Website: walmart
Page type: receipt
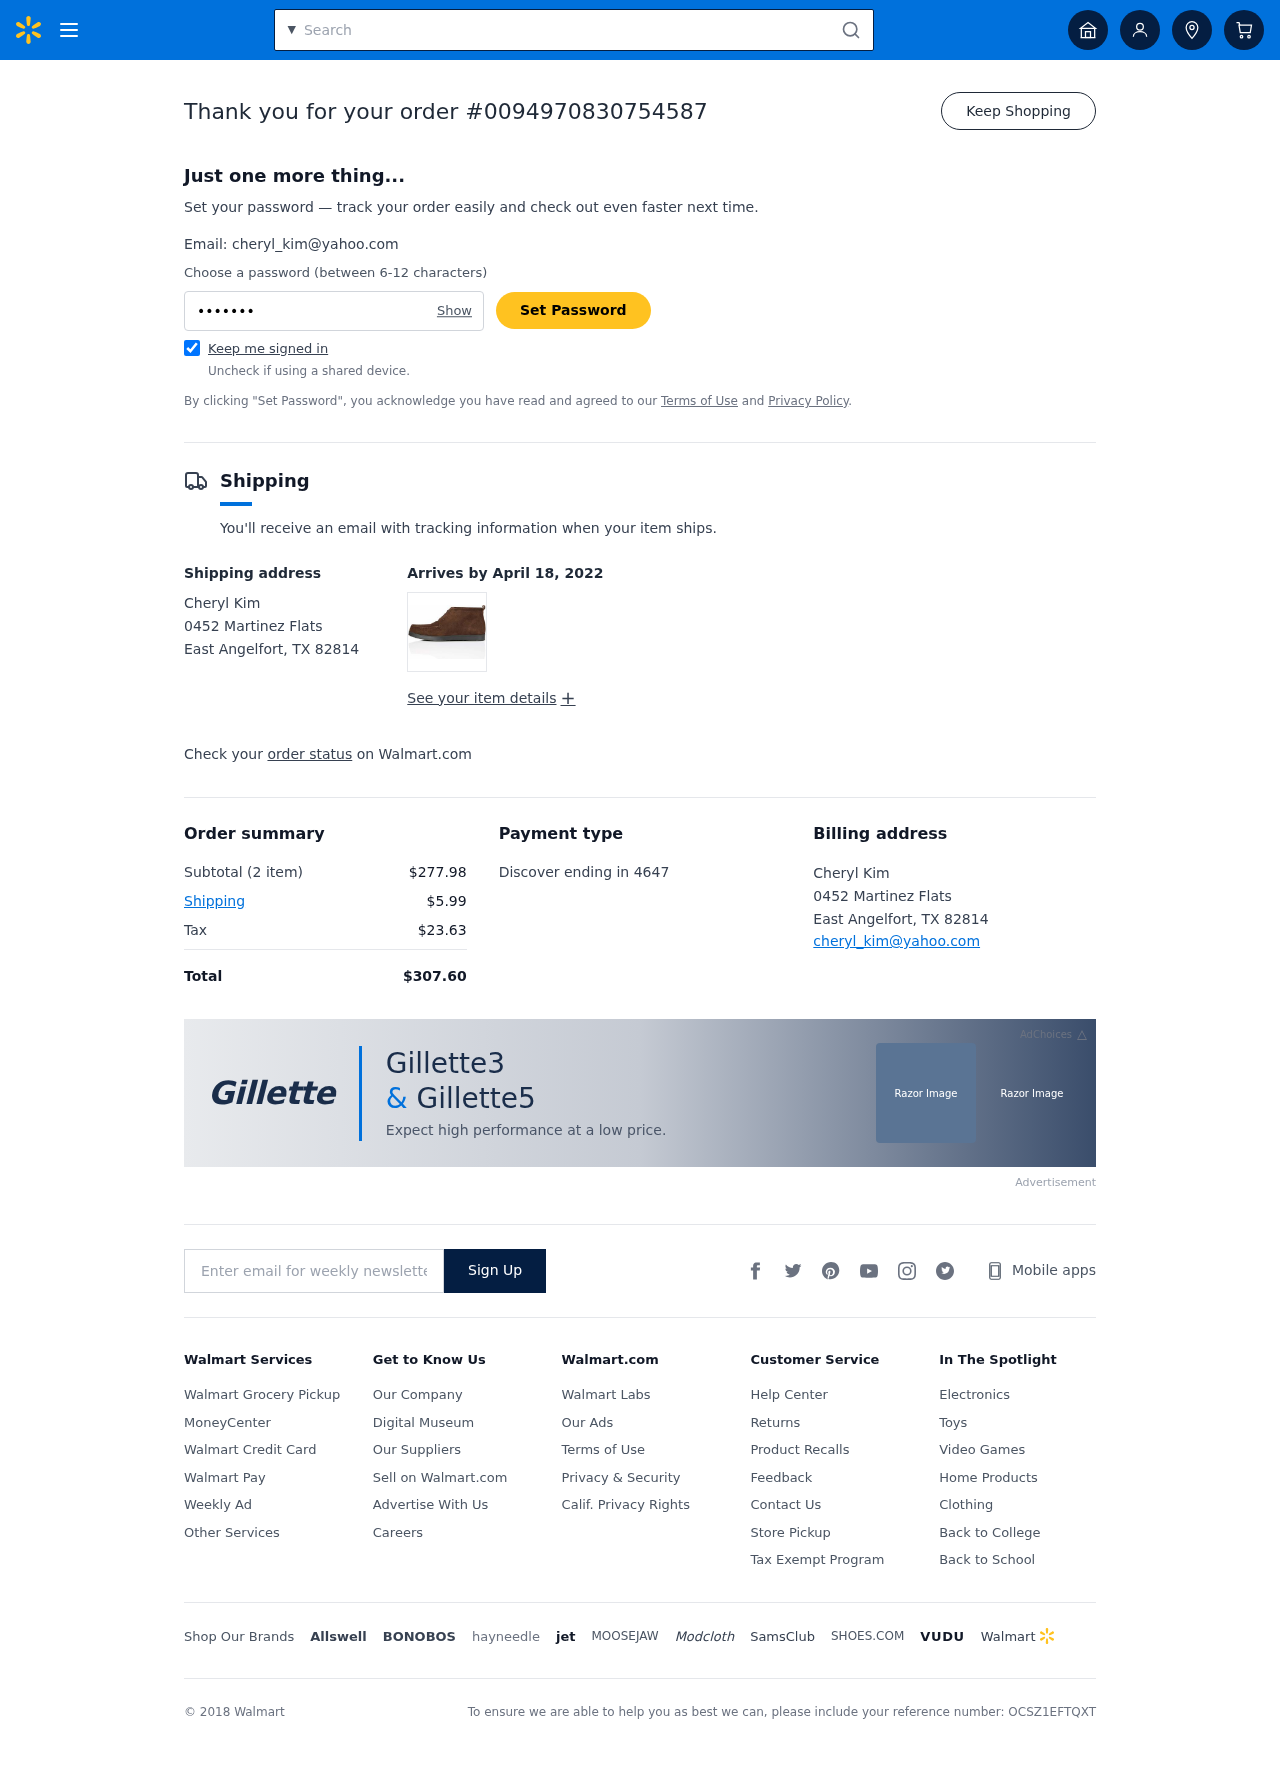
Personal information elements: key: PII_CARD_LAST4
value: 4647
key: PII_CARD_TYPE
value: Discover
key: PII_CITY_STATE_ZIP
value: East Angelfort, TX 82814
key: PII_EMAIL
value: cheryl_kim@yahoo.com
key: PII_FULLNAME
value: Cheryl Kim
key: PII_STREET
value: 0452 Martinez Flats
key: PII_FULLNAME2
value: Cheryl Kim
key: PII_STREET2
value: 0452 Martinez Flats
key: PII_CITY_STATE_ZIP2
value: East Angelfort, TX 82814
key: PII_EMAIL2
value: cheryl_kim@yahoo.com
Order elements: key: ORDER_ID
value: #0094970830754587
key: ORDER_DELIVERY_DATE
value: April 18, 2022
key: ORDER_NUM_ITEMS
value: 2 item
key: ORDER_SUBTOTAL
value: $277.98
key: ORDER_SHIPPING_COST
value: $5.99
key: ORDER_TAX
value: $23.63
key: ORDER_TOTAL
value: $307.60
Search elements: key: HEADER_SEARCH
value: Search